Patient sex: M
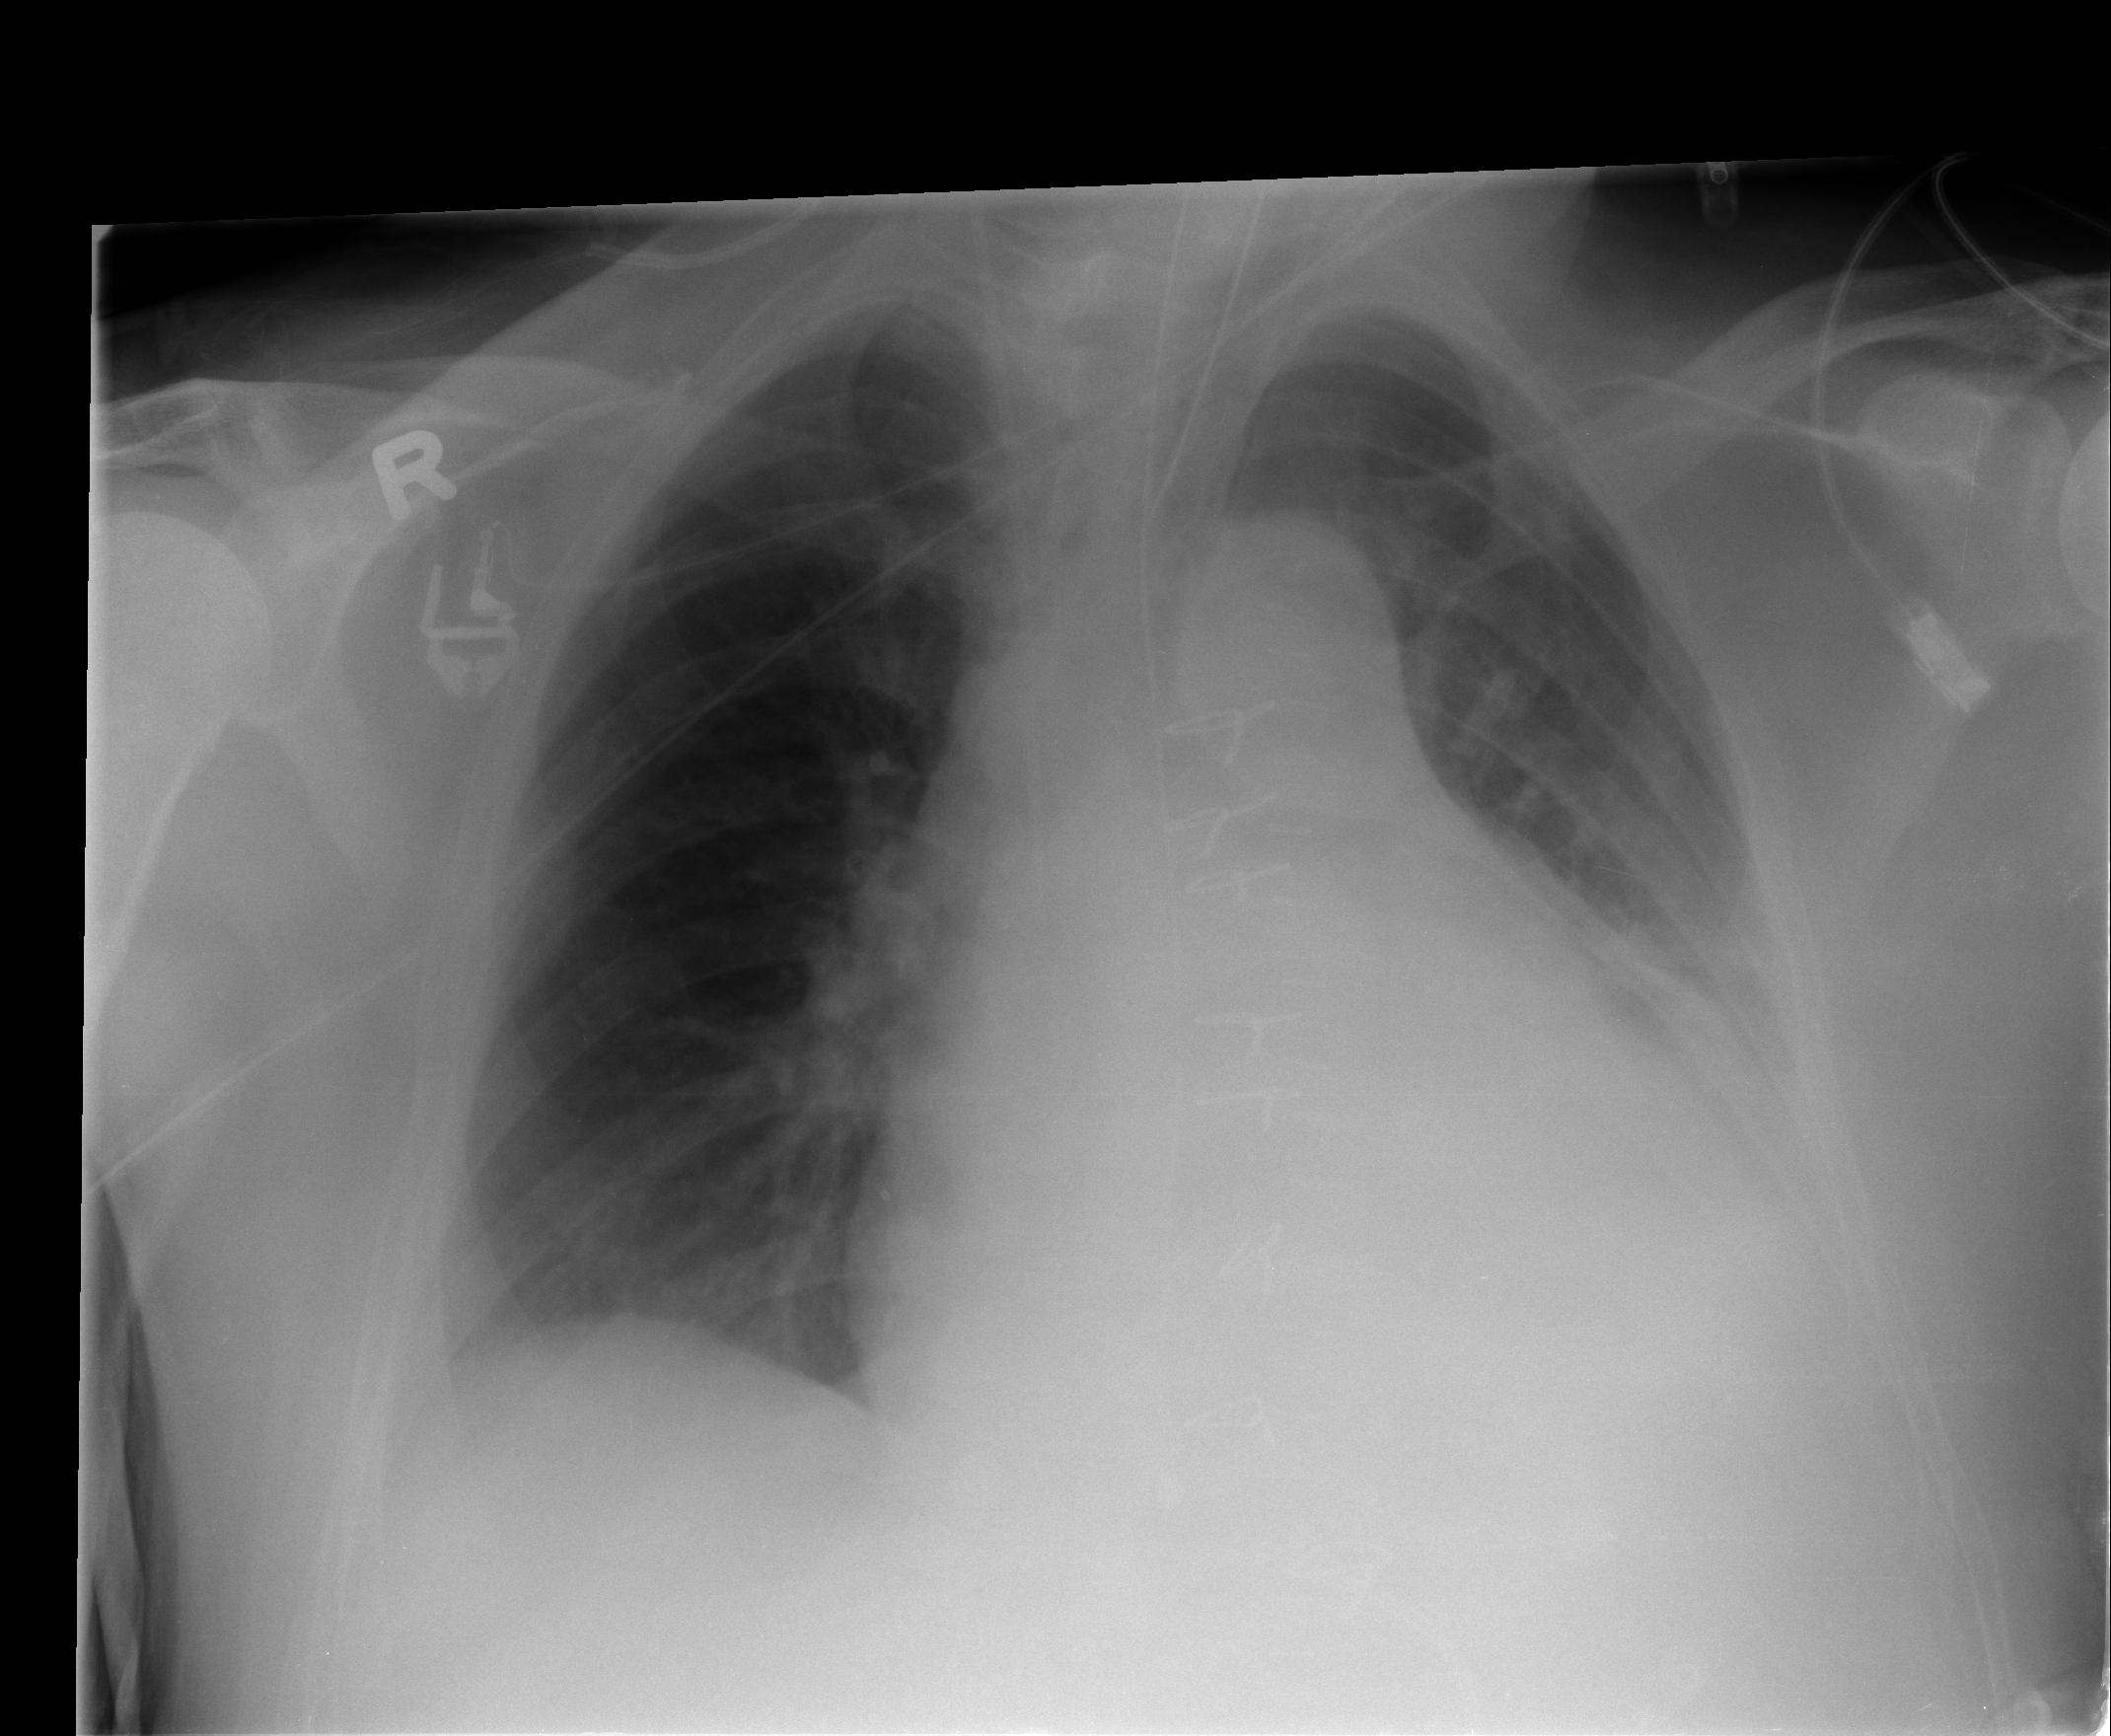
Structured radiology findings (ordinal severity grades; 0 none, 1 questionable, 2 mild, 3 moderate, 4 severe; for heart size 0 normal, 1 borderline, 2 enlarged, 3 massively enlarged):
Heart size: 2
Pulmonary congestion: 0
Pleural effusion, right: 0
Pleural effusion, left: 2
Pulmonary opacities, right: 0
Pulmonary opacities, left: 1
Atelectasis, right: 1
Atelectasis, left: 3